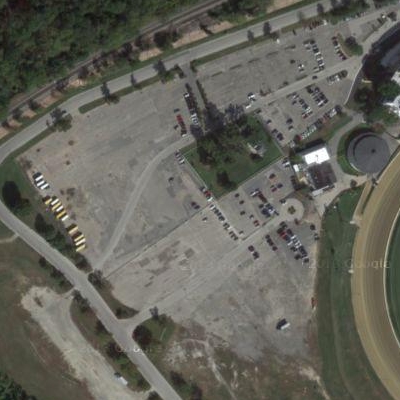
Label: gParking